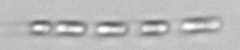
Label: Skeletonema